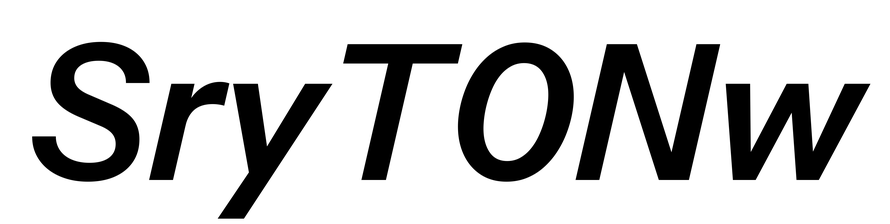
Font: InstrumentSans-Italic_SemiBold_Italic